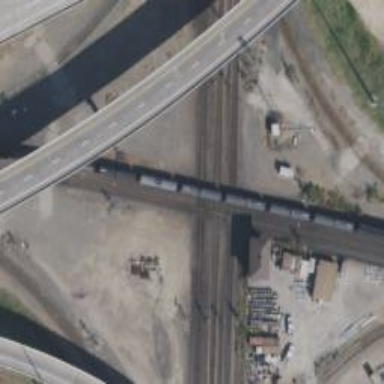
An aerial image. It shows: Railway crossing.